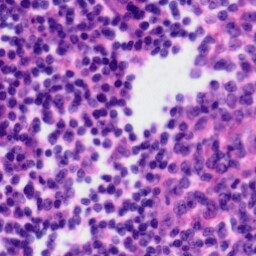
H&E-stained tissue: Tonsil